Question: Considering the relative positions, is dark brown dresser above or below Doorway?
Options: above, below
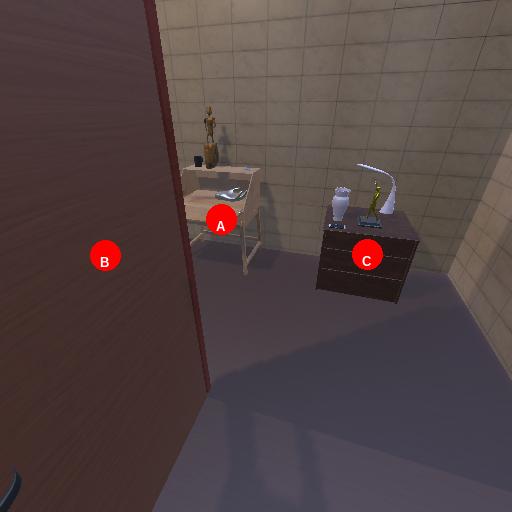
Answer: above